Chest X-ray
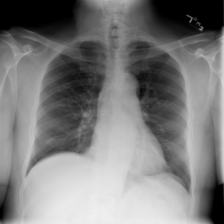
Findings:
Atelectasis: negative
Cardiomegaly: negative
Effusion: negative
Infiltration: negative
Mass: negative
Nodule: negative
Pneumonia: negative
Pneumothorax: negative
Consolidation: negative
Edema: negative
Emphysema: negative
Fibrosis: negative
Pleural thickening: negative
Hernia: negative